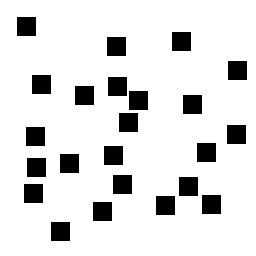
Squares: 23
Triangles: 0
Stars: 0
Total shapes: 23